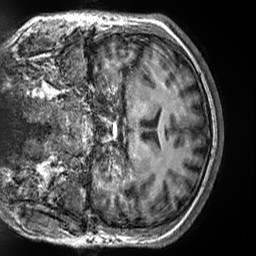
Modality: T1w
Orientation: coronal
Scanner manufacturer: siemens
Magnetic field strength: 3 T
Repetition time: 2.5 s
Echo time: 0.00299 s